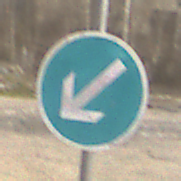
Verkehrszeichen: VorgeschriebeneVorbeifahrtLinks
Umgebung: Outdoor, Nature
Tageszeit: MorningAfternoon
Wetter: PartlyCloudy
Licht: Natural
Jahreszeit: Winter
Kontrast: MediumContrast